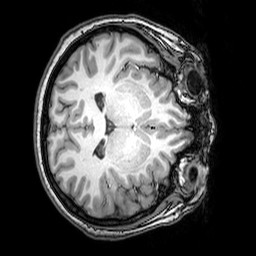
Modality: T1w
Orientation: axial
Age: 41
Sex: female
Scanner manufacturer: philips
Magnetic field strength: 3 T
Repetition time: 0.008113 s
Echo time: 0.003709 s